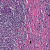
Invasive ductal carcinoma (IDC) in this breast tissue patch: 0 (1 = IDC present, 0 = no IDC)